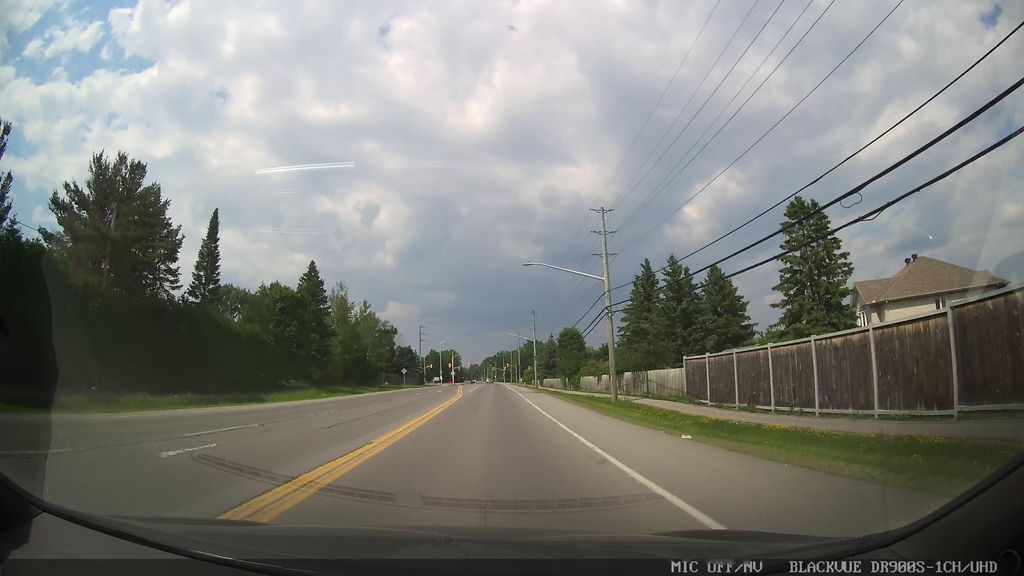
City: ottawa-gatineau